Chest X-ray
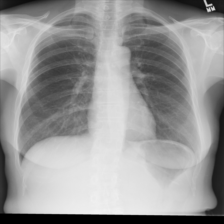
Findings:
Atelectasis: negative
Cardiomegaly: negative
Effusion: negative
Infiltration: negative
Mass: negative
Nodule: negative
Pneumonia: negative
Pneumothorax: negative
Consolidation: negative
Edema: negative
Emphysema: negative
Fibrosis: negative
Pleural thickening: negative
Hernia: negative